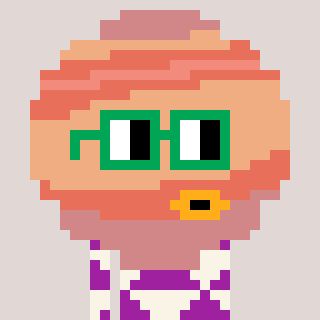
a pixel art character with square green glasses, a jupiter-shaped head and a magenta-colored body on a warm background